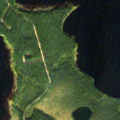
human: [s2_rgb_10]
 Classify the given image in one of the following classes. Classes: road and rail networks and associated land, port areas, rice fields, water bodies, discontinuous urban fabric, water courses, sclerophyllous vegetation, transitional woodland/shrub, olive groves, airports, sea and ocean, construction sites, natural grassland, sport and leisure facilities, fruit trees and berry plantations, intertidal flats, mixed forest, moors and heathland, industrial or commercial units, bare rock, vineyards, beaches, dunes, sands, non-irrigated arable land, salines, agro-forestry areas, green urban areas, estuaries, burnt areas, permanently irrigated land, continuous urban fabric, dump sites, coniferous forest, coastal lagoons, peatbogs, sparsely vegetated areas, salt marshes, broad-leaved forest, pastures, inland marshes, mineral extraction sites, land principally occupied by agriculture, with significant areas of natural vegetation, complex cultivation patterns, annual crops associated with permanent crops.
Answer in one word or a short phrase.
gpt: coniferous forest, water bodies